Question: My cell is containing a button when you click a button, the picker view will pop op just like an image below
How can I change so that the indicator will move to the correct value which is shown in my button.
For example, my button is showing 8 and if you tap on it, the picker view will be popped up with indicator choosing 8.
If you know how to customize this. please advice me on this issue. Thanks
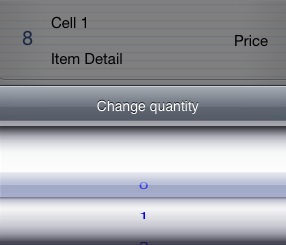
Answer: You can implement the following:
'''
- (void)selectRow:(NSInteger)row inComponent:(NSInteger)component animated:(BOOL)animated
'''
You can use it by adding an IBAction for the button.
'''
-(IBAction)userTappedNumber{
//Call your picker view's method here.
[self.pickerView selectRow:8 inComponent:0 animated:YES];
}
'''
For future reference try taking a look at Apple's references and searching for similar questions via google and the Stack Overflow search before asking simple questions.
<URL>